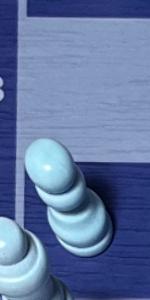
Label: Pawn_White